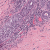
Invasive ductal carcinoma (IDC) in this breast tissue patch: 0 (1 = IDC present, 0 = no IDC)